Interaction volume radius: 5 \u00c5
Interaction volume height: 35 \u00c5
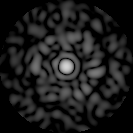
Disorder parameter: 0.8146